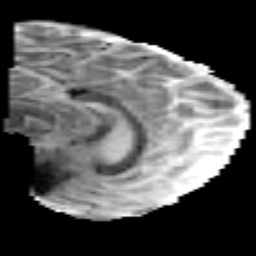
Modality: MD
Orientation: sagittal
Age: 25
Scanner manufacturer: philips
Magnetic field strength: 3 T
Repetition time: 8.6 s
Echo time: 0.127 s